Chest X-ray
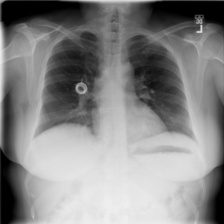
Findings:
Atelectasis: negative
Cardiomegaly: negative
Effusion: negative
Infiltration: negative
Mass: negative
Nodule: negative
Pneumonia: negative
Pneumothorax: negative
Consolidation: negative
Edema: negative
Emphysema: negative
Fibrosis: negative
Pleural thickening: negative
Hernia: negative